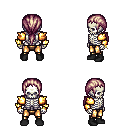
a pixel art fantasy rpg character, male body template, skeleton, gold arm armor, gold greaves, white blonde ponytail hairstyle, bracelets, black shoes, four views (front, back, left, right), 2x2 character sprite sheet, small pixel art, hard edges, no anti-aliasing